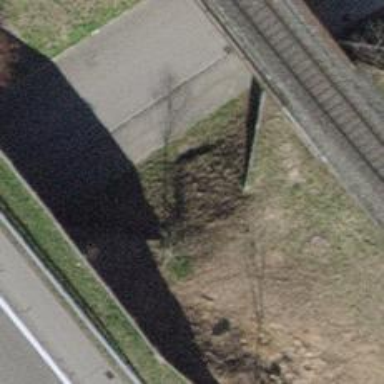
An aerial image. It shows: Tunnel.